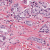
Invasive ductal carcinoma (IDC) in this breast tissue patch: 1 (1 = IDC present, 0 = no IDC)